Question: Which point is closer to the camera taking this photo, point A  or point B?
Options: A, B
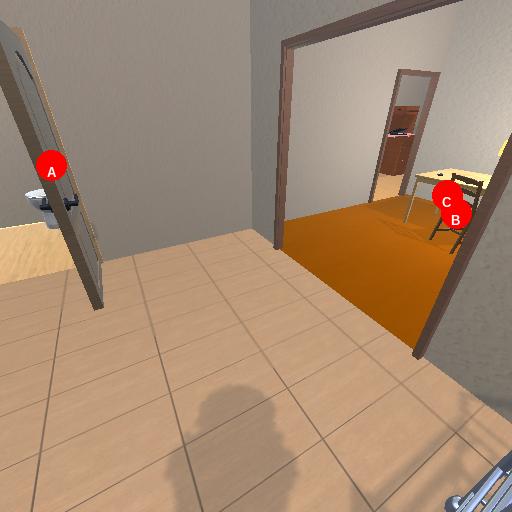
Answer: A